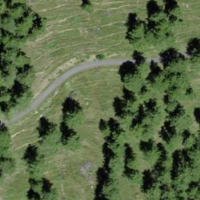
EUNIS habitat code: 44
Species observed at this site:
Anthriscus sylvestris
Callophrys rubi